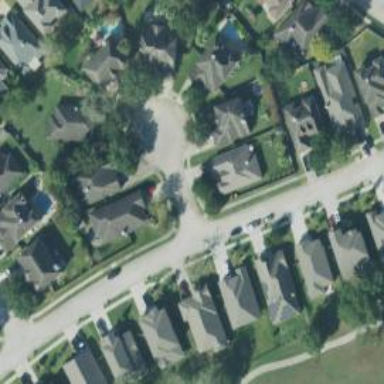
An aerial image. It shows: Residential road.